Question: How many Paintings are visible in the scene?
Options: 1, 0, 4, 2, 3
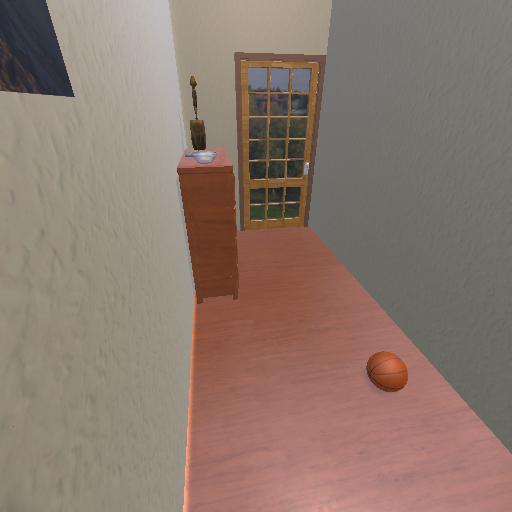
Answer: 1